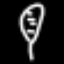
Label: leaf